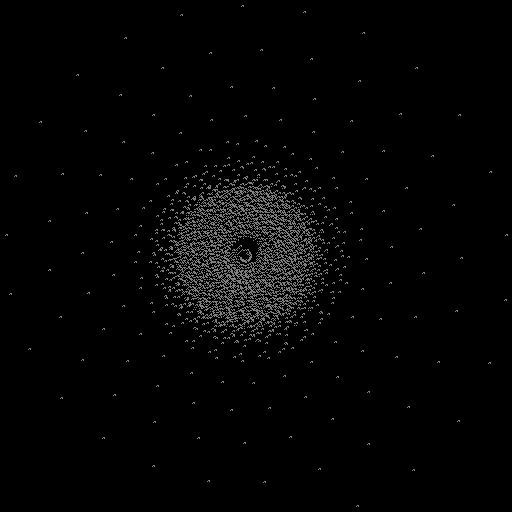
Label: sunflower